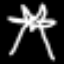
Label: palm tree